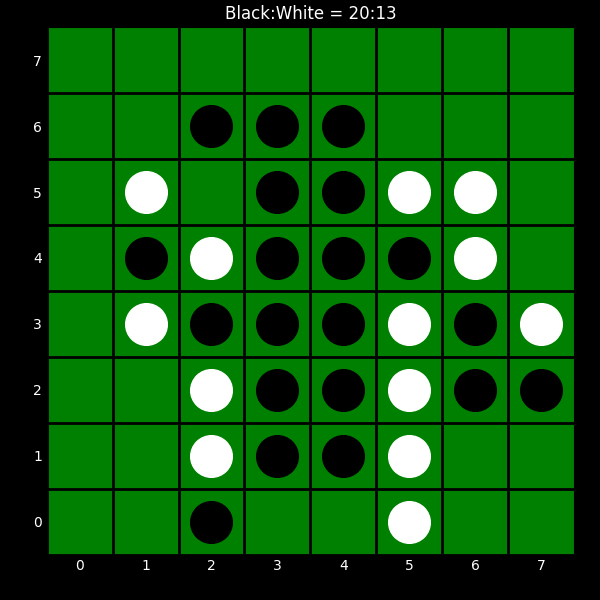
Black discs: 20
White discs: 13